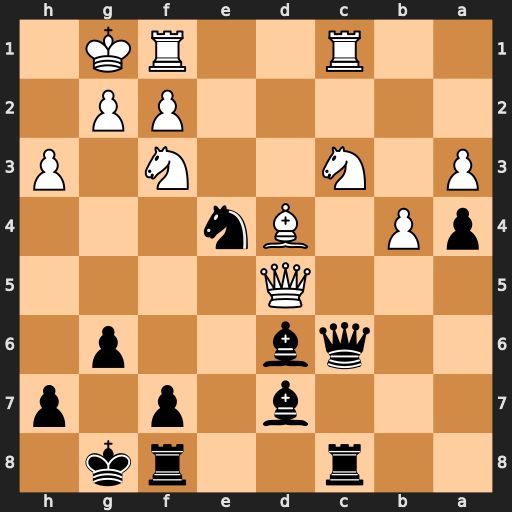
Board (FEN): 2r2rk1/3b1p1p/2qb2p1/3Q4/pP1Bn3/P1N2N1P/5PP1/2R2RK1
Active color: b
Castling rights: -
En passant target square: -
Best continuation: Nxc3 Qxc6 Ne2+